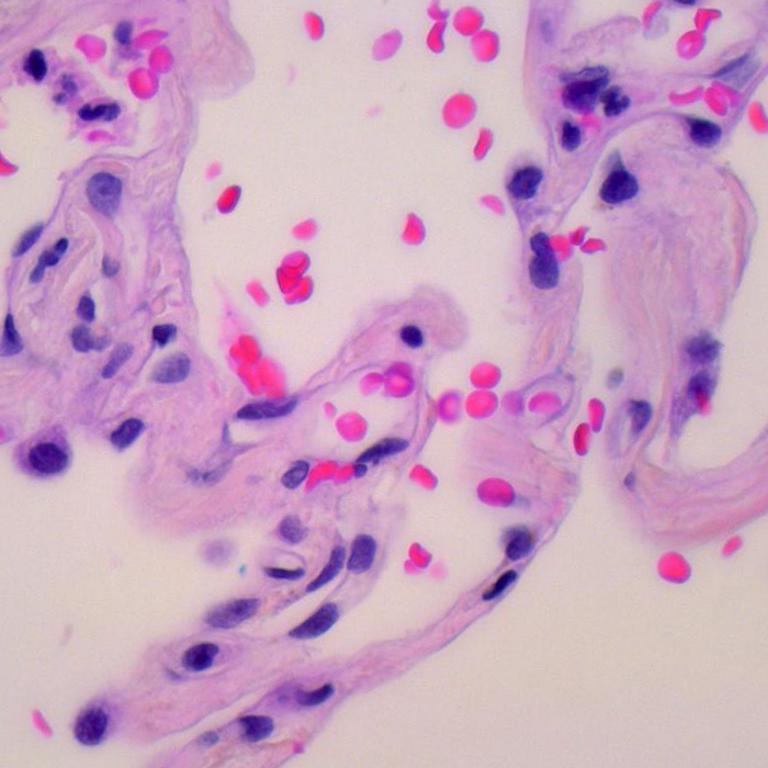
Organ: lung
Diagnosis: benign